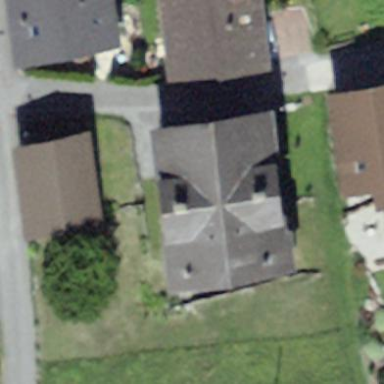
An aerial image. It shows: Simple and straightforward house.